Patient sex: M
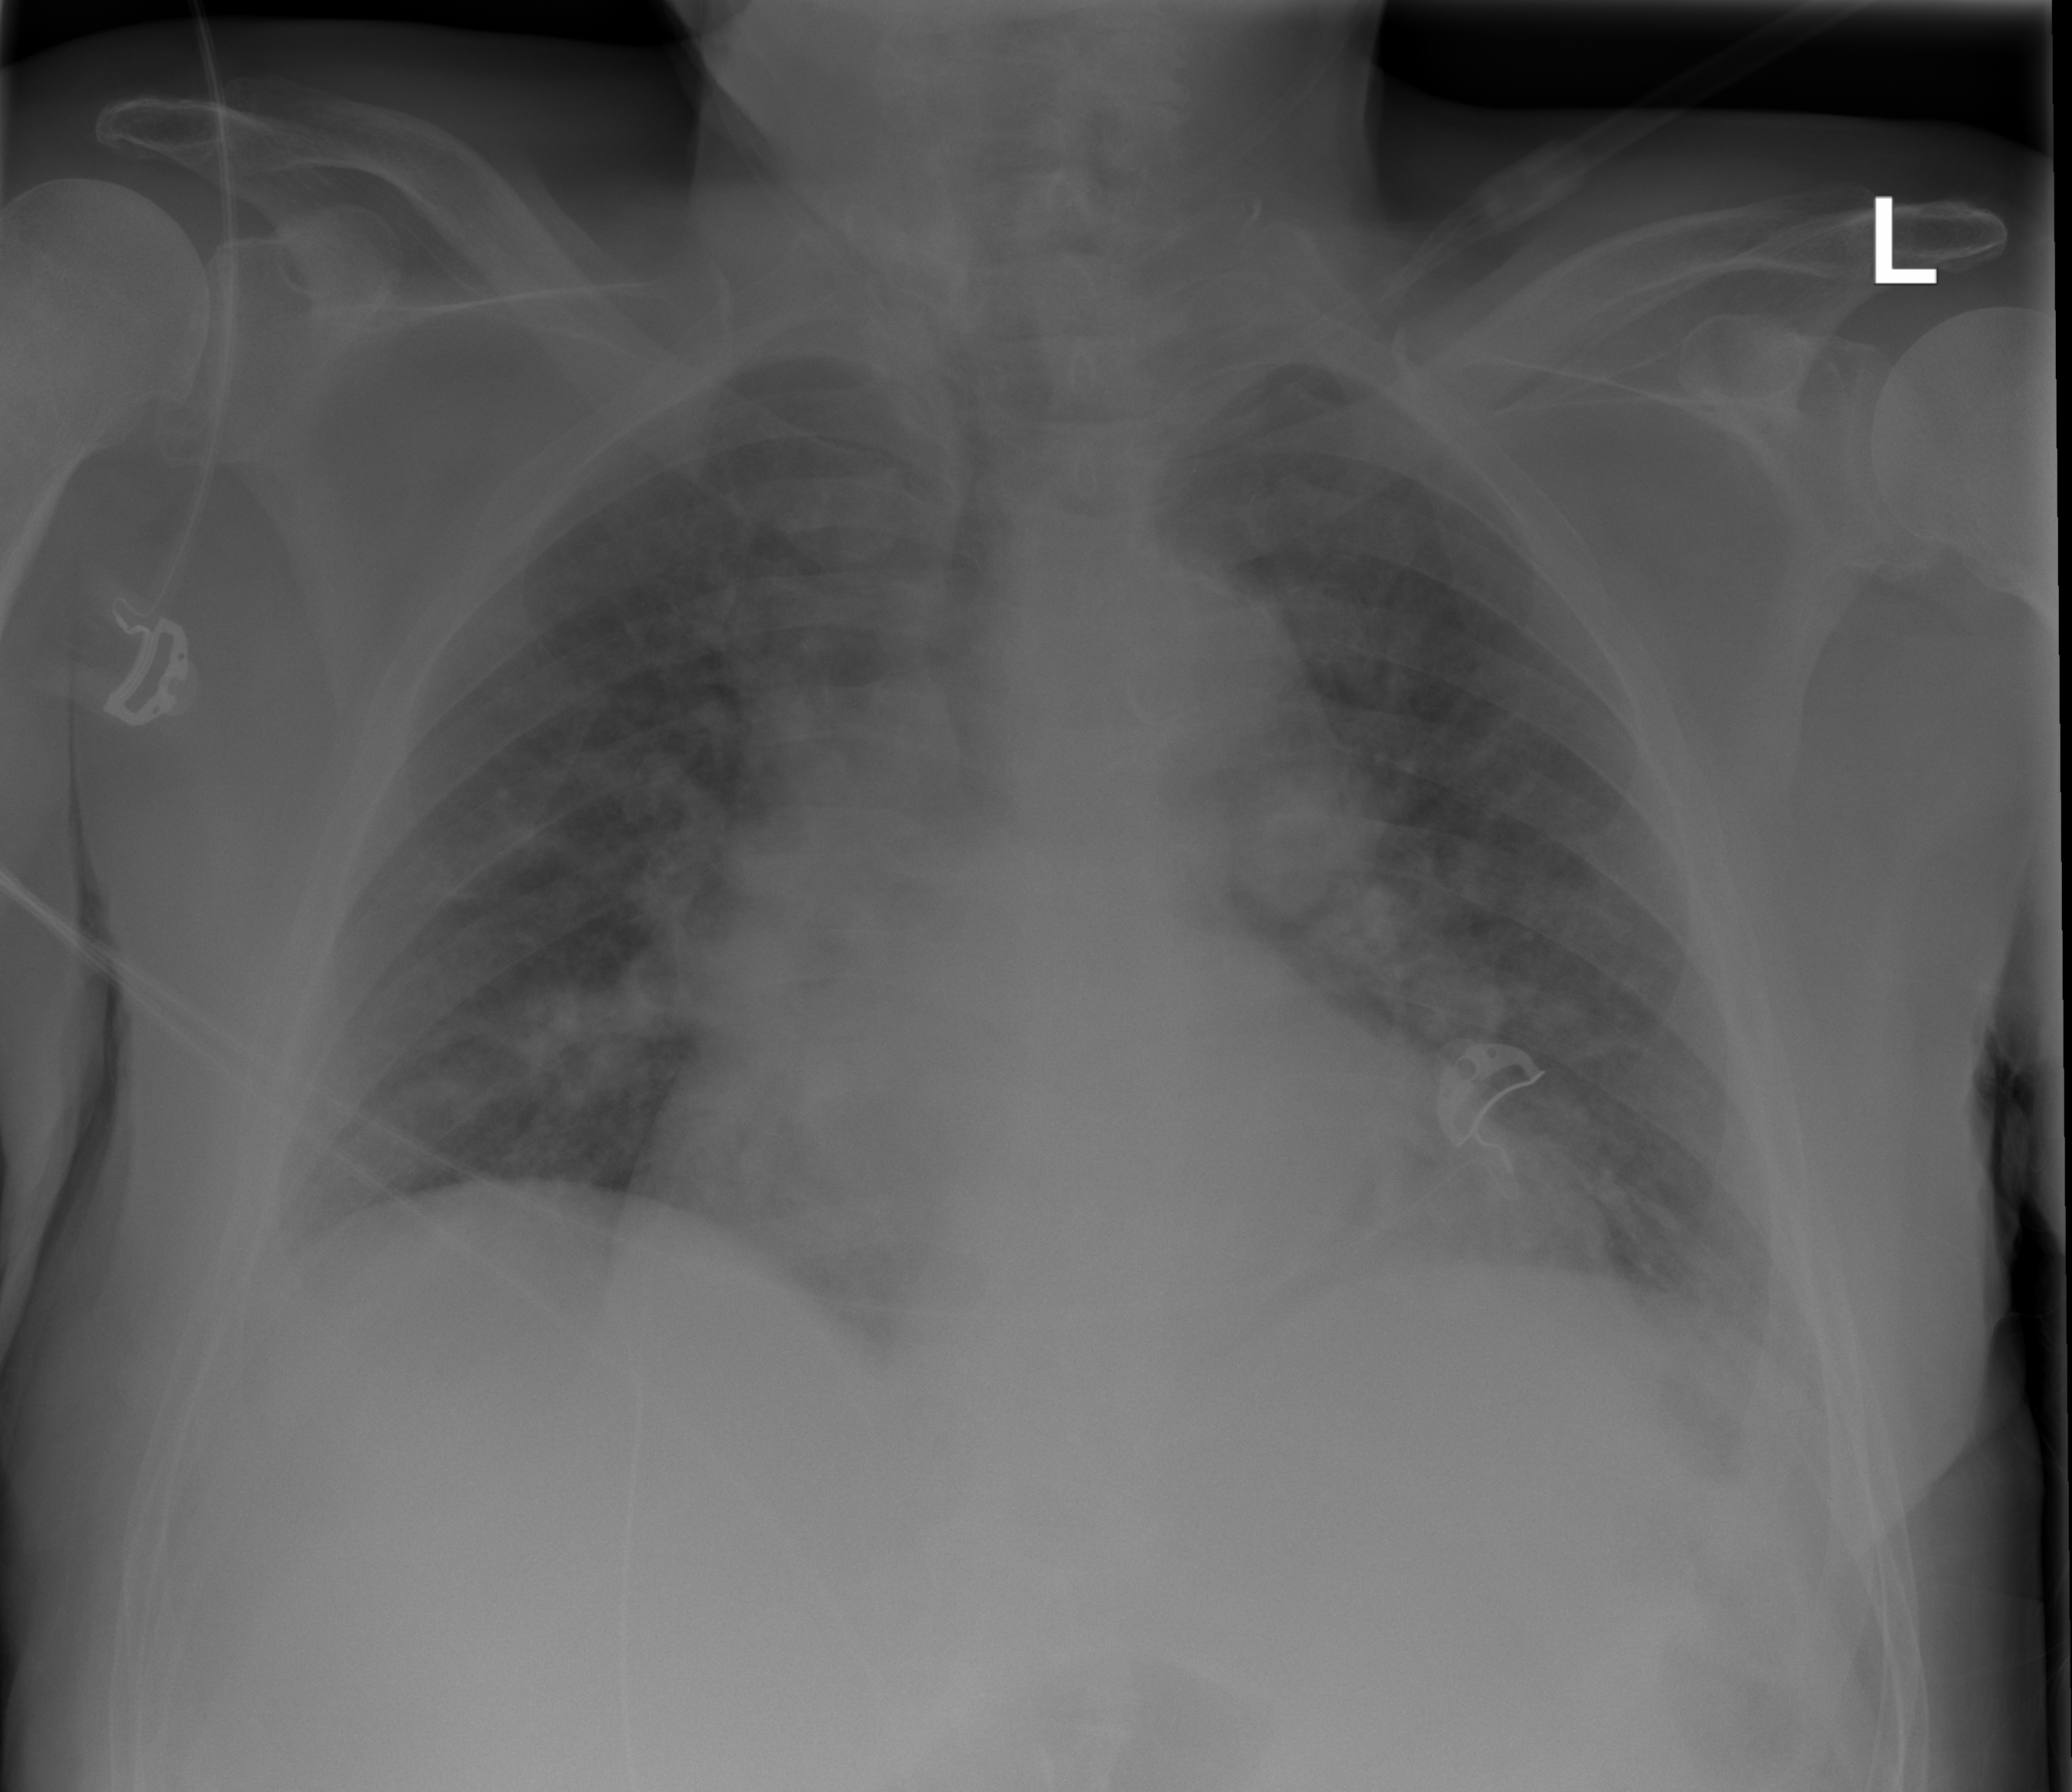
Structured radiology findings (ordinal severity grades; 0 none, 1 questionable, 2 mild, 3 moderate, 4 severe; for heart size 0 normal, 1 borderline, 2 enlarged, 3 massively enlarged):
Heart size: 2
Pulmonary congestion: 2
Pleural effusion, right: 0
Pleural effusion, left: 0
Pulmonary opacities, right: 2
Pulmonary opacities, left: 0
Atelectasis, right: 2
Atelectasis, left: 1